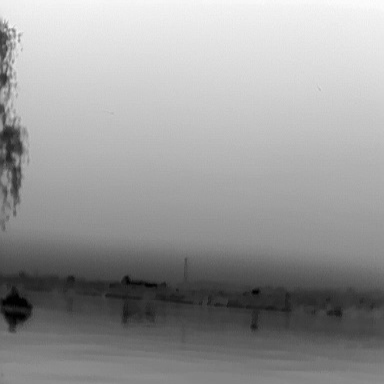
There is a warship in the infrared image.